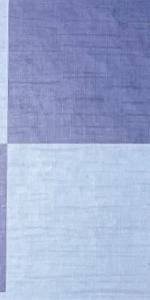
Label: Empty